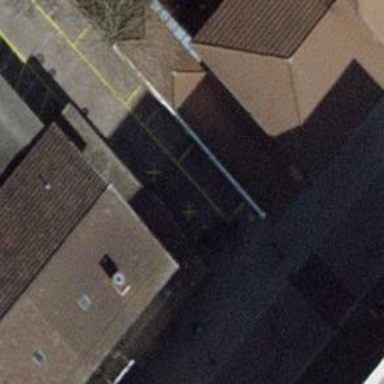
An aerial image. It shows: Bollard.